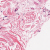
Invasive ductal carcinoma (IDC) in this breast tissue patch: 0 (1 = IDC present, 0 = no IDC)